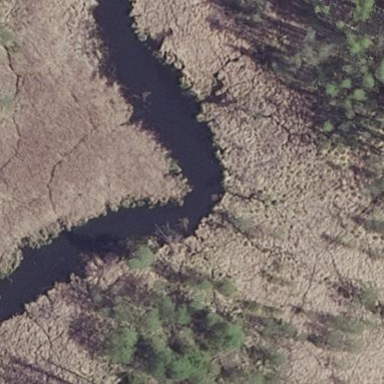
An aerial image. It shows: Marshy wetland area.